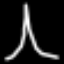
Label: The Eiffel Tower